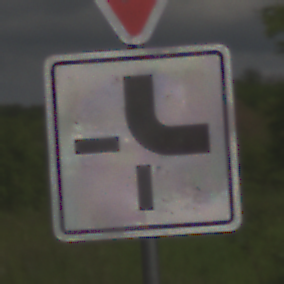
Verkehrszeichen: VerlaufVorfahrtsstrasse4
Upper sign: VorfahrtGewaehren
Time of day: Midday
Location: Outdoor (RoadRail)
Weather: PartlyCloudy
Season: NotSpecified
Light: Natural